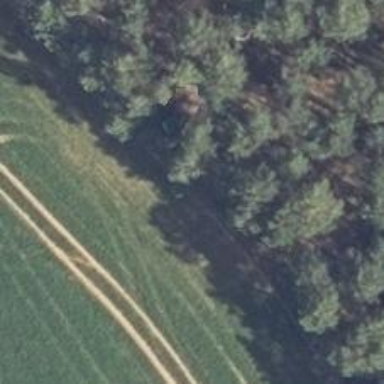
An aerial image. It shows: Hunting stand.